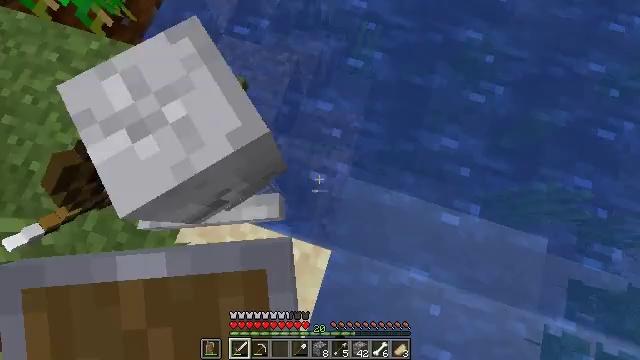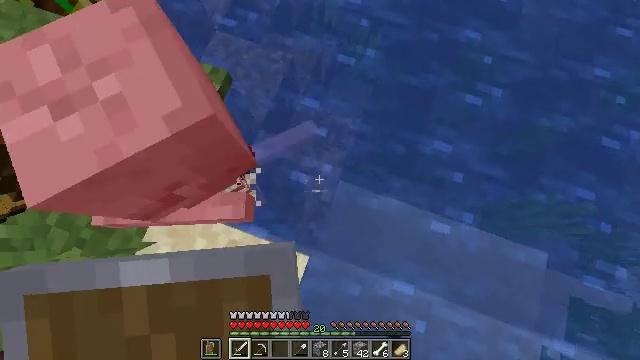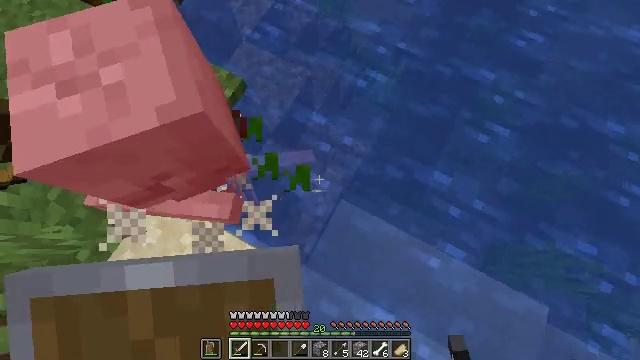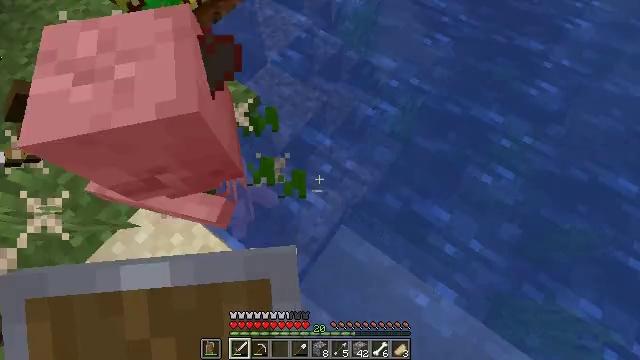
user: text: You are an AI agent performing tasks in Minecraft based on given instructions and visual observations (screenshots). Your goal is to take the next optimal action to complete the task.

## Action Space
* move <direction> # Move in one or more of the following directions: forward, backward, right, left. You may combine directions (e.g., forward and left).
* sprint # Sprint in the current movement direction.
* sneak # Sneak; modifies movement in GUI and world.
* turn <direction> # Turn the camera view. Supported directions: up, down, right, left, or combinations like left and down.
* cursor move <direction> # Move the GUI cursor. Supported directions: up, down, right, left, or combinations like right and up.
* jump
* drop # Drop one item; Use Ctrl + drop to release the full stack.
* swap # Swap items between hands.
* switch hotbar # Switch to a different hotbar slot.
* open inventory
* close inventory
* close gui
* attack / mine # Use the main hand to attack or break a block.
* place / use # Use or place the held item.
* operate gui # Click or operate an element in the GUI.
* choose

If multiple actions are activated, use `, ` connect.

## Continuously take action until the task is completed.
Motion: motion action
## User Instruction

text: Collect seagrass by hand or tool.
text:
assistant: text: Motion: turn left and up
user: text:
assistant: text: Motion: turn left and up
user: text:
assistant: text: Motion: turn left and up
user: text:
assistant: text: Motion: no_op